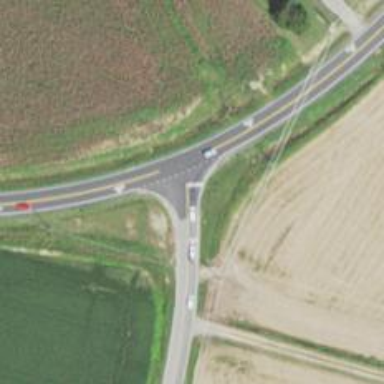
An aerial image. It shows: Secondary road.